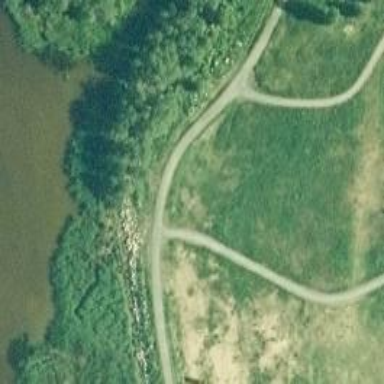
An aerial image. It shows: Disc golf basket.